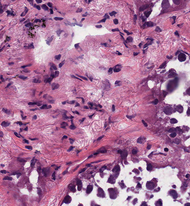
Tumor epithelial tissue: yes
Tumor-associated stroma tissue: yes
Normal tissue: no